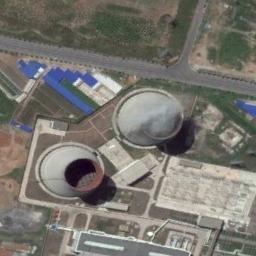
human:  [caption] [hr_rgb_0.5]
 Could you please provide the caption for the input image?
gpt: There are workshops and machinery in the thermal power station  There are two cooling towers, one steaming .

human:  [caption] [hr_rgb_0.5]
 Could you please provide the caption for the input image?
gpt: There are many buildings of different shapes next to the thermal power station .

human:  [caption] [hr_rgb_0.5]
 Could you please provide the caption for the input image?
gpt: Here are three thermal power stations, two of which are emitting smoke .

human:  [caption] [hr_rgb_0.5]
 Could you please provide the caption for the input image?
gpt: The thermal power station is on the grass next to some buildings with white mist above .

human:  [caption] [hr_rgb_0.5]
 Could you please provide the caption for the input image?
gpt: There are two chimneys on the thermal power station .